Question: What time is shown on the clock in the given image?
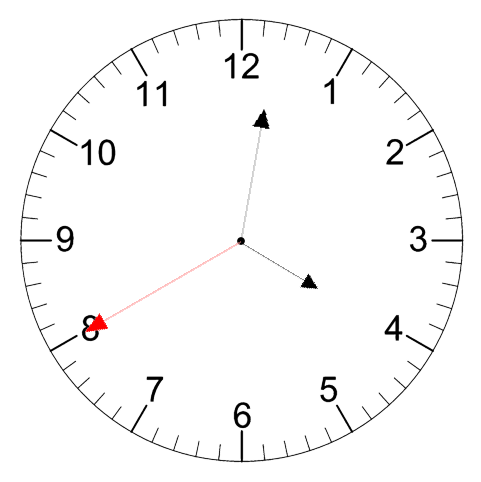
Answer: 04:01:40